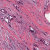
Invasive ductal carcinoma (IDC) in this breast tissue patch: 1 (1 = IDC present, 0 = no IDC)